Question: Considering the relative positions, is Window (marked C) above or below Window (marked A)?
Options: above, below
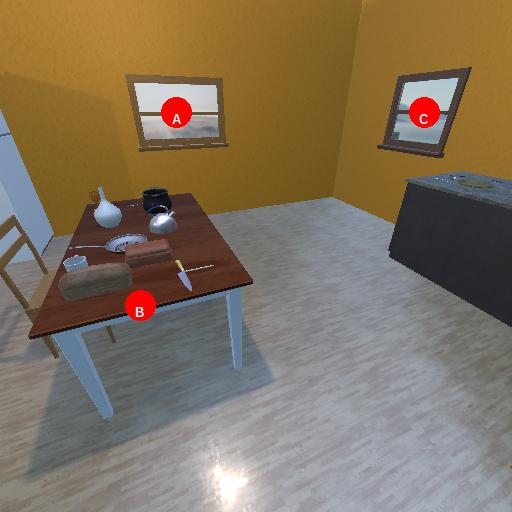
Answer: above